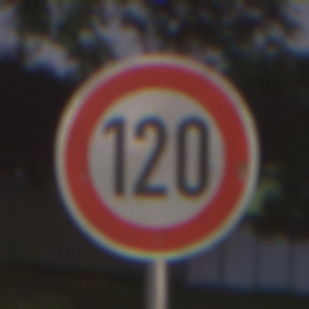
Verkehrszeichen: Geschwindigkeit120
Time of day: Night
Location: Outdoor (Suburban)
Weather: PartlyCloudy
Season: NotSpecified
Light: Artificial